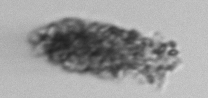
Label: fecal_pellet